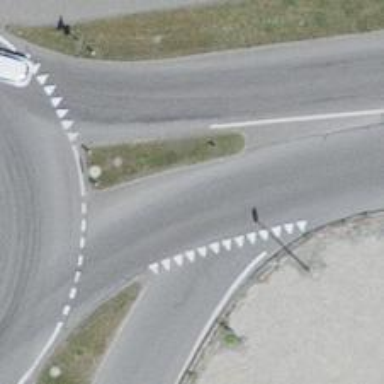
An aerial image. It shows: Road with "give way" sign.